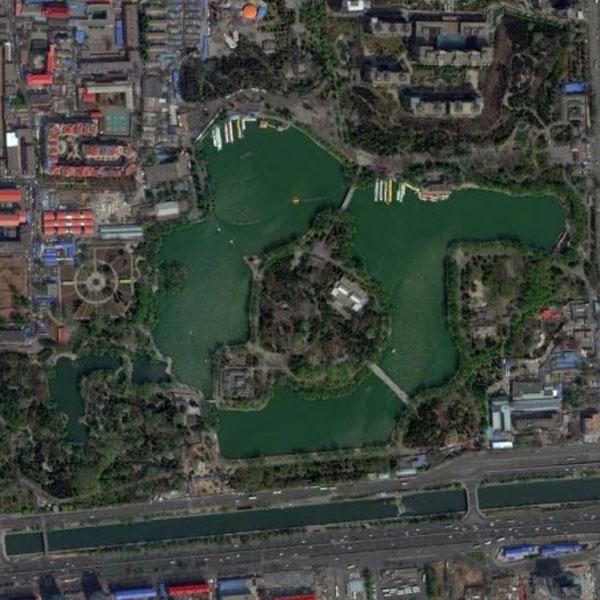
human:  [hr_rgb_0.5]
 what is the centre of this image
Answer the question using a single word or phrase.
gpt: park